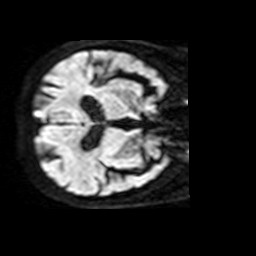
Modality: TRACE
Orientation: axial
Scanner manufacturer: philips
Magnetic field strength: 1.5 T
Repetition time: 3.111 s
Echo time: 0.06113 s